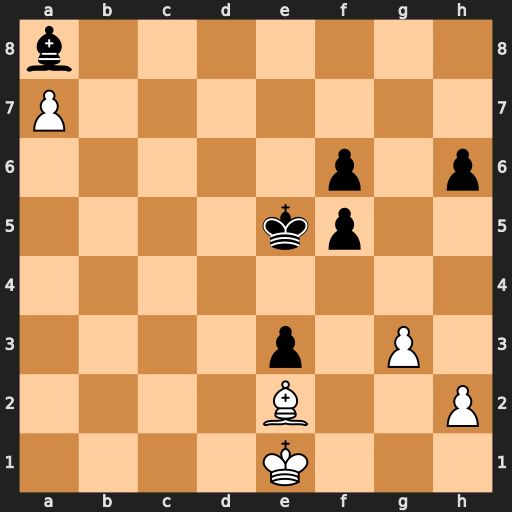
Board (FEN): b7/P7/5p1p/4kp2/8/4p1P1/4B2P/4K3
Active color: w
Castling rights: -
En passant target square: -
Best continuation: Bh5 f4 Ke2 fxg3 hxg3